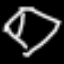
Label: diamond